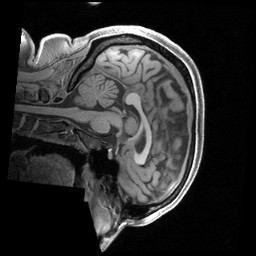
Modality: T1w
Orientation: sagittal
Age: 24
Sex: female
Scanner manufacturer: siemens
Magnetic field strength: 3 T
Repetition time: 2.4 s
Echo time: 0.00231 s